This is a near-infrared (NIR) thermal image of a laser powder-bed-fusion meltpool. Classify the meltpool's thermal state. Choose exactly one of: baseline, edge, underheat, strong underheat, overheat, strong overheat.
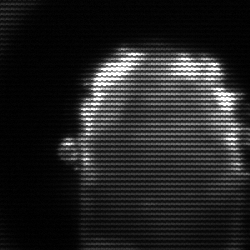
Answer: baseline